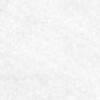
Label: no_change